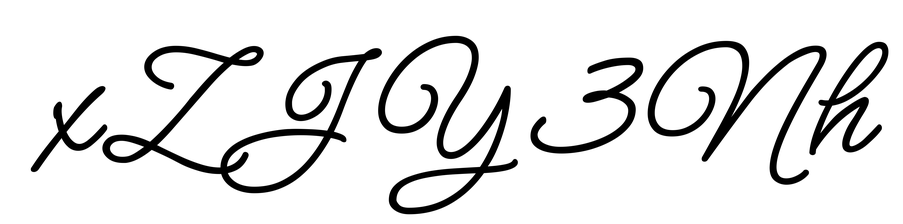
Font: MeowScript-Regular